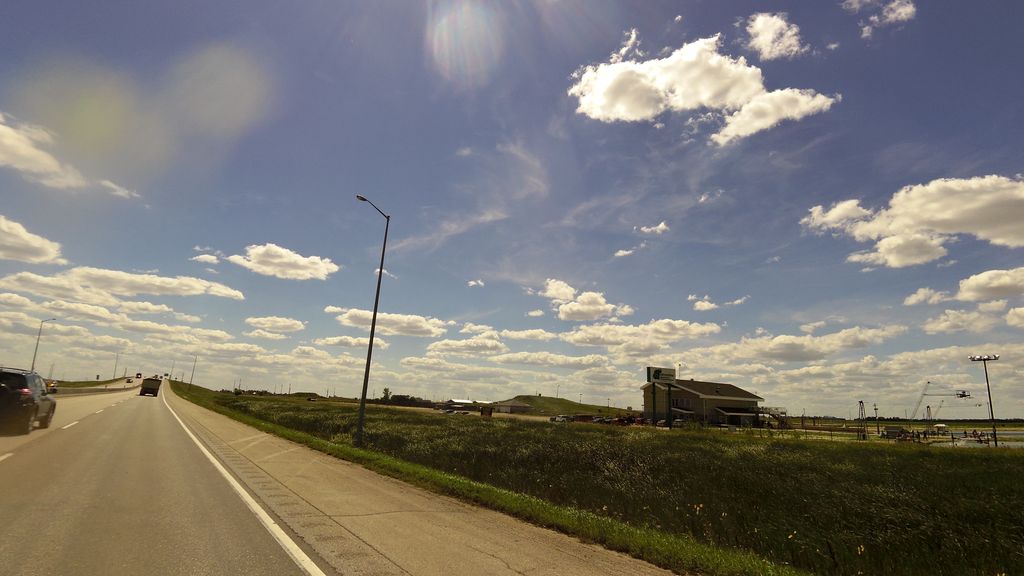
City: winnipeg